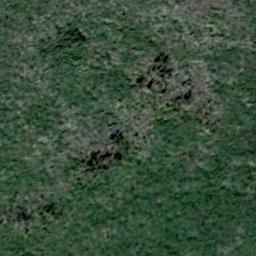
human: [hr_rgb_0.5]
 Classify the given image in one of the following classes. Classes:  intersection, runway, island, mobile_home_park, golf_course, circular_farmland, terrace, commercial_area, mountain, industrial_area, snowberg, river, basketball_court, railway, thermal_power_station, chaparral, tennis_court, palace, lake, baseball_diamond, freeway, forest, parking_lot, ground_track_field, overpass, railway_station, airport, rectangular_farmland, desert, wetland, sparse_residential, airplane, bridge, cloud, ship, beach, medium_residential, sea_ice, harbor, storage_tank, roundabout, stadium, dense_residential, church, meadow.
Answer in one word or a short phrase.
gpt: meadow